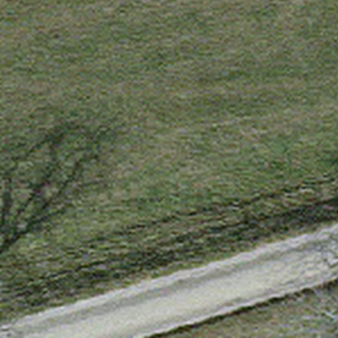
Label: other